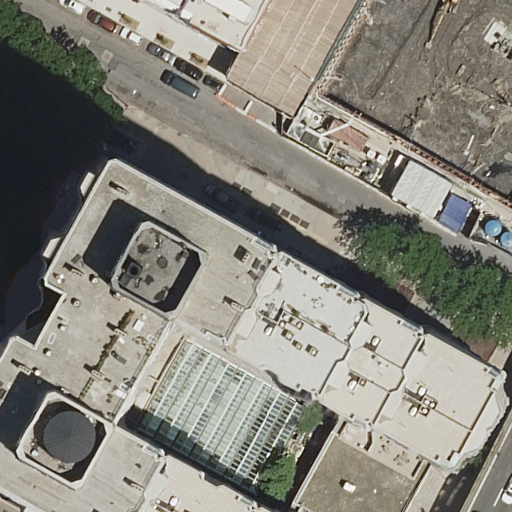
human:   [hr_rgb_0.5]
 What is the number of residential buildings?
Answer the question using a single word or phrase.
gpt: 2

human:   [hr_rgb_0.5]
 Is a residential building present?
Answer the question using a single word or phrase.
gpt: yes

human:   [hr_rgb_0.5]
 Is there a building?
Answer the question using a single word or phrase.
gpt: yes

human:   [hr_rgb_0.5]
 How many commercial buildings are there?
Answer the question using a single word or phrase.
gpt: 0

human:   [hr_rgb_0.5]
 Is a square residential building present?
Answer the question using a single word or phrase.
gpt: no

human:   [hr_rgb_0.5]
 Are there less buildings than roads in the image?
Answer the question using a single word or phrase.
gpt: yes

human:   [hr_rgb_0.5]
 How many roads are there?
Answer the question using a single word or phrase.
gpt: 5

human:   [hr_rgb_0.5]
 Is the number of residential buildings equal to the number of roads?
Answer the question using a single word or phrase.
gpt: no

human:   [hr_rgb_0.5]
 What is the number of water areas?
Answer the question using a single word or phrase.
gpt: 0

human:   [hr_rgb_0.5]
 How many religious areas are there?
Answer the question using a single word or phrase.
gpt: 0

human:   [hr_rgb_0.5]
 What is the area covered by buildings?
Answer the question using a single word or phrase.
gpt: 5795m2

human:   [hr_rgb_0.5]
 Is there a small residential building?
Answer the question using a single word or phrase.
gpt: no

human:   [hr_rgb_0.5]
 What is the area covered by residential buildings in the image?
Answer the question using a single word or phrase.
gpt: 5409m2

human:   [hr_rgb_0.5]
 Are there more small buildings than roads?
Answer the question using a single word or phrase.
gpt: no

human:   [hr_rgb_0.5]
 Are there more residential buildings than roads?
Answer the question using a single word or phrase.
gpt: no

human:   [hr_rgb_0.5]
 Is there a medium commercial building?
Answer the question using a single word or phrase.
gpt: no

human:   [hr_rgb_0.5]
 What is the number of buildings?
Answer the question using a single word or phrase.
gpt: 3

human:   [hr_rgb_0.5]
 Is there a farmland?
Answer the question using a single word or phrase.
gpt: no

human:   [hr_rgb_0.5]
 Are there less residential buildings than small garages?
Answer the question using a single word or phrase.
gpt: no

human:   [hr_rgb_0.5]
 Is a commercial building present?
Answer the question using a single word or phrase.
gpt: no

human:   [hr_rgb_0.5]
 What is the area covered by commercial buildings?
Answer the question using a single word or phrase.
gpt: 0m2

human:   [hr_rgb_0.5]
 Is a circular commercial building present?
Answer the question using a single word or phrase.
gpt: no

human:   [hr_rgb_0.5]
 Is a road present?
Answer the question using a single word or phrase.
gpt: yes

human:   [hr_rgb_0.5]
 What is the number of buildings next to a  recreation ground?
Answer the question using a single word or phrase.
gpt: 0

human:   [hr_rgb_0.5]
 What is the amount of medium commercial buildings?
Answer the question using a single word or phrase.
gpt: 0

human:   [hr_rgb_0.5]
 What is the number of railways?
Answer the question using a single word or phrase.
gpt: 0

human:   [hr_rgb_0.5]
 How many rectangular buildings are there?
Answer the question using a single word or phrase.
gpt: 2

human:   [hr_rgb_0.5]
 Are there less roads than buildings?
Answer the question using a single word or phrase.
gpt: no

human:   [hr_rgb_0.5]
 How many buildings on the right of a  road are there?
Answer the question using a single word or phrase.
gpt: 1

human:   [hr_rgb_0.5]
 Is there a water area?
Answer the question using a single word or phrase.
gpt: no

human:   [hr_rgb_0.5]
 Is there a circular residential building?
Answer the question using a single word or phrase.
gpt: no

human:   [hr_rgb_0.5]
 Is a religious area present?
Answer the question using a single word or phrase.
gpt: no

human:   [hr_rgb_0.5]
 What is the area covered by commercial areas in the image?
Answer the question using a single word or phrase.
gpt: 0m2

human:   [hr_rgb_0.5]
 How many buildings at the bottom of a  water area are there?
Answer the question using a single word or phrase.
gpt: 0

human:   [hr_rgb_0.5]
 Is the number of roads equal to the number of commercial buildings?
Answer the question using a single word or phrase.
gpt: no

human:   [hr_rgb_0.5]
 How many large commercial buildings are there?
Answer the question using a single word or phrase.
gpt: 0

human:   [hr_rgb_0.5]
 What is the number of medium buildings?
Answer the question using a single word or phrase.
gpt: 1

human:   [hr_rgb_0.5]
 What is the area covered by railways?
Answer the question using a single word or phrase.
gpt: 0m2

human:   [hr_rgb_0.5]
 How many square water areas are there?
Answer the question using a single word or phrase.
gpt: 0

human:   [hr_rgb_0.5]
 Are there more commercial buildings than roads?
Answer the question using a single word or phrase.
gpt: no

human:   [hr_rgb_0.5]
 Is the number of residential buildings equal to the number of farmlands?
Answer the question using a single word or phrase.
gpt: no

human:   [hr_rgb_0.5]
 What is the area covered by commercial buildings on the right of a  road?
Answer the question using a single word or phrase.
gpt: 0m2

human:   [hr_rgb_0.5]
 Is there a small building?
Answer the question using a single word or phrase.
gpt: no

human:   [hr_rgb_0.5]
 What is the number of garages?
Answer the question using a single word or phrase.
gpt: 0

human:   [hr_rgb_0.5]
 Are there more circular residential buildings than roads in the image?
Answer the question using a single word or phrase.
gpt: no

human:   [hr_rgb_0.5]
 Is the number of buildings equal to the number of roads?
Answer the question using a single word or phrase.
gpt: no

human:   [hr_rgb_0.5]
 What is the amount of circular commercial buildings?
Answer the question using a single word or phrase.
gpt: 0

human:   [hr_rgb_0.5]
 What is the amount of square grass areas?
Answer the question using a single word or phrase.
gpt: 0

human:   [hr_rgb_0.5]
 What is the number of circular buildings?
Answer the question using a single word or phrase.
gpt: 0

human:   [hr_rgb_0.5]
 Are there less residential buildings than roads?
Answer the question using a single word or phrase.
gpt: yes

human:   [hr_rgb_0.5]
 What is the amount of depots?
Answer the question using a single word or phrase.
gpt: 0

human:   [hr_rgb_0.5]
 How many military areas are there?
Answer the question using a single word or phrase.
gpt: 0

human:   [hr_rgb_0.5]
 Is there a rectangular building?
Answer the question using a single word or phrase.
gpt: yes

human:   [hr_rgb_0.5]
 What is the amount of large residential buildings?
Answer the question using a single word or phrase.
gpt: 2

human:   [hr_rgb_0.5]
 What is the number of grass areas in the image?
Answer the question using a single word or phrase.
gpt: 0

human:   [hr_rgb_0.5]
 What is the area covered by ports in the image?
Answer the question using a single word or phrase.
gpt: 0m2

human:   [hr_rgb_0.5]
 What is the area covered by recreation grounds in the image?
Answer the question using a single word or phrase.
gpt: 0m2

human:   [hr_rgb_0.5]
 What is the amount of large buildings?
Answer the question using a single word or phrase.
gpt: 2

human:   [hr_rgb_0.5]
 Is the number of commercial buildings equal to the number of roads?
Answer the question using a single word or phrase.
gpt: no

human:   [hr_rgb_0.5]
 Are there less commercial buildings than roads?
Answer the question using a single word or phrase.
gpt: yes

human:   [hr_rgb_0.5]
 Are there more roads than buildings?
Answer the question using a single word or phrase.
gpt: yes

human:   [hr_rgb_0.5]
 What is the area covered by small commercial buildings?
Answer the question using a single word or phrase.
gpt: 0m2

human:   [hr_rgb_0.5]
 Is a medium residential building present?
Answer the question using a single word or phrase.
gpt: no

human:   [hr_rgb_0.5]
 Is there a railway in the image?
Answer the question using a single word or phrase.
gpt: no